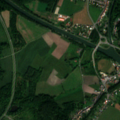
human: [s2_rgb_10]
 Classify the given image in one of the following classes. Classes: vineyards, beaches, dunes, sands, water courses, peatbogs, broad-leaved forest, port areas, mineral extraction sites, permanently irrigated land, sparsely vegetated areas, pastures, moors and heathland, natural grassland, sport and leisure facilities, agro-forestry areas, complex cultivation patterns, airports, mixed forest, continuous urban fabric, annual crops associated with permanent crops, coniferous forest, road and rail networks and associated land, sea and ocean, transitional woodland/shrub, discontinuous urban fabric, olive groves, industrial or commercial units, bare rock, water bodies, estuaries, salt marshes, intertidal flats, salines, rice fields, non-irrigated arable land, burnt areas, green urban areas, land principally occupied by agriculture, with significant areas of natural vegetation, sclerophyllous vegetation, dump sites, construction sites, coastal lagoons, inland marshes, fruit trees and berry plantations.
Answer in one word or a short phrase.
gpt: discontinuous urban fabric, complex cultivation patterns, land principally occupied by agriculture, with significant areas of natural vegetation, broad-leaved forest